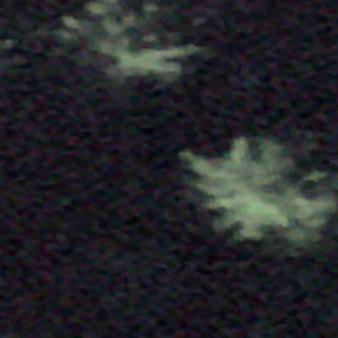
Label: other